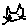
Label: cat